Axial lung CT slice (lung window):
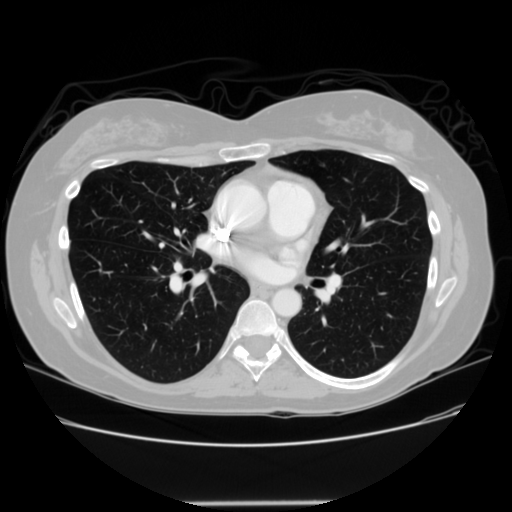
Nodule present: no